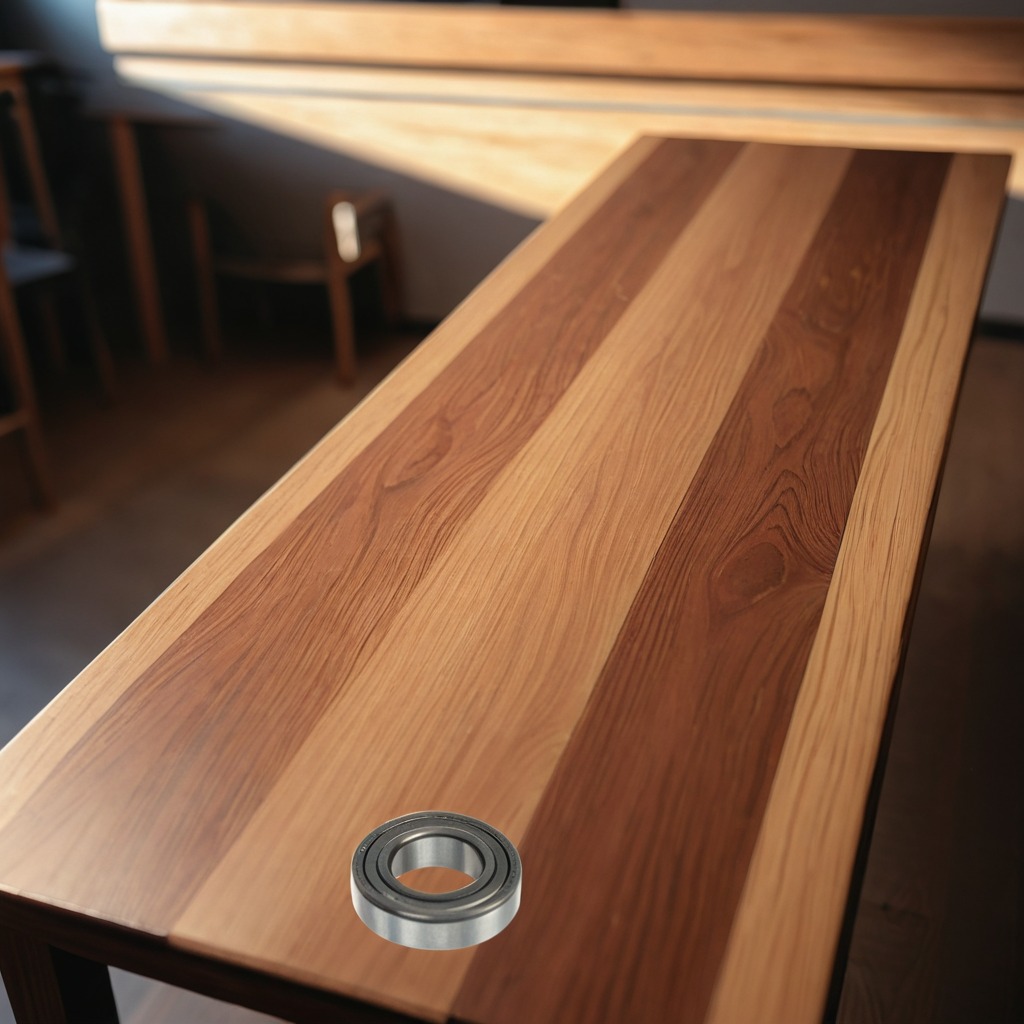
A metal ball bearing is lying on the wooden table.